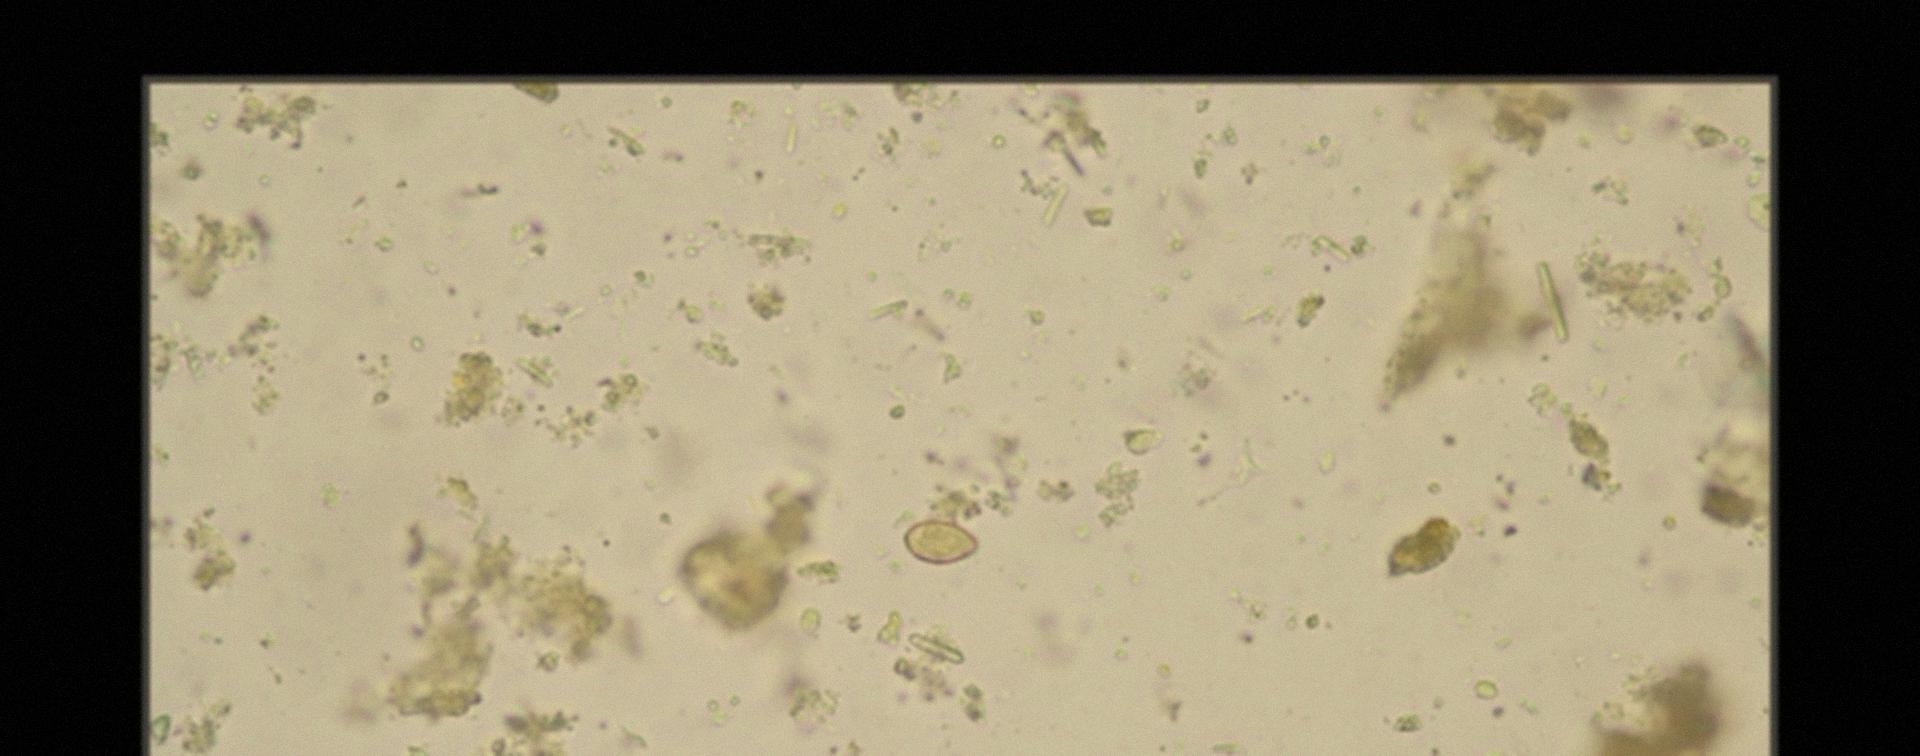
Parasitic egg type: Opisthorchis viverrine